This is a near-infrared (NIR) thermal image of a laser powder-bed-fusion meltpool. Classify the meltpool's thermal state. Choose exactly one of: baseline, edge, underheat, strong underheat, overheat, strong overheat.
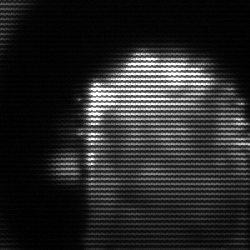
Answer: baseline